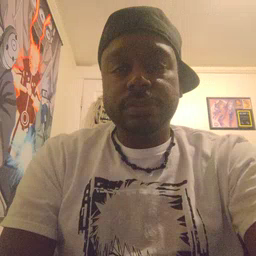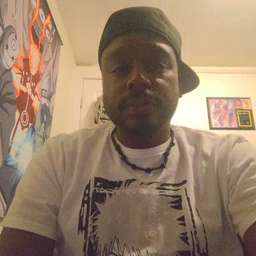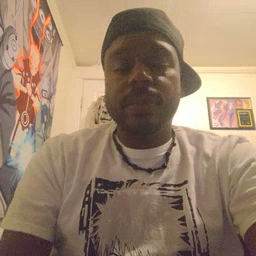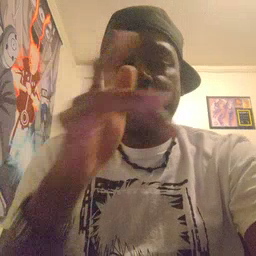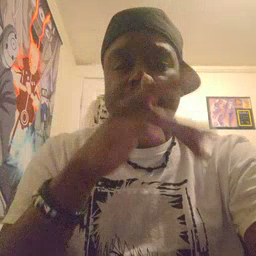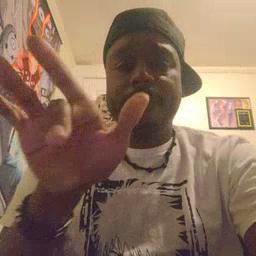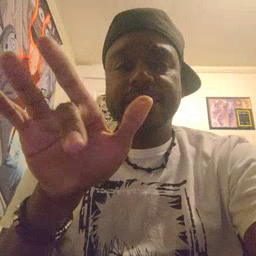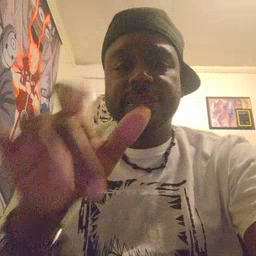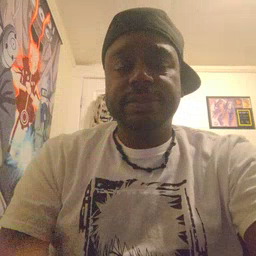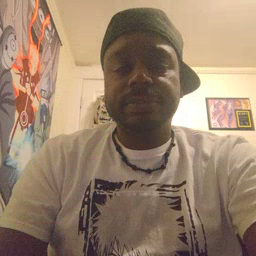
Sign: empty